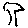
Label: tree